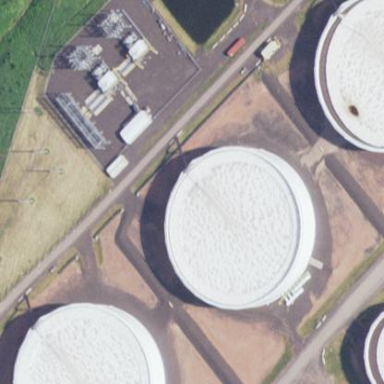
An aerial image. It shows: Building with storage tank.